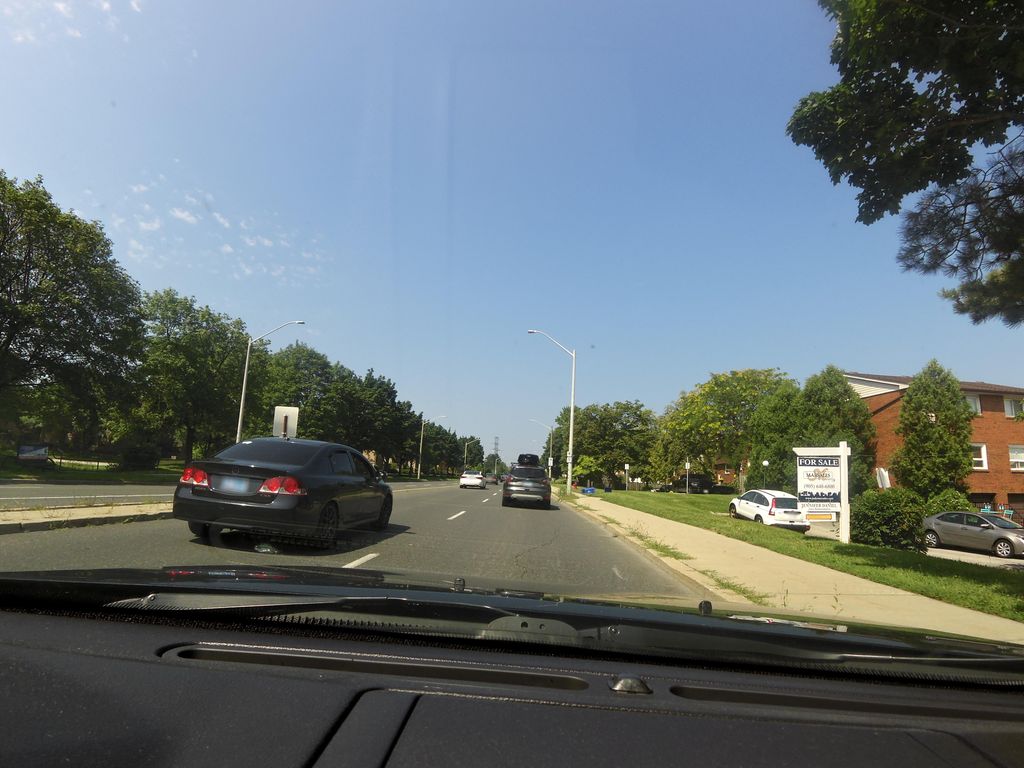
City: hamilton